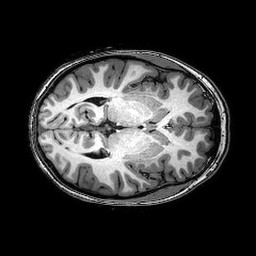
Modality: T1w
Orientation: axial
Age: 21
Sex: female
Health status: healthy
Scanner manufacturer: philips
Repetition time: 0.008275 s
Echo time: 0.00381 s